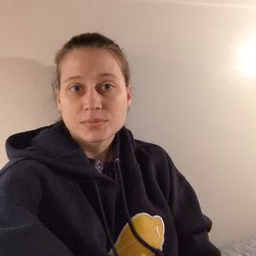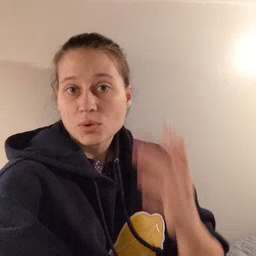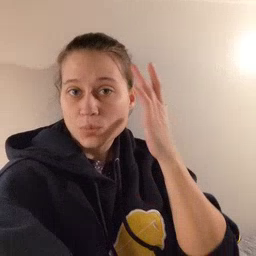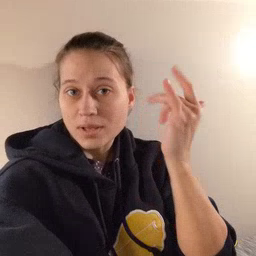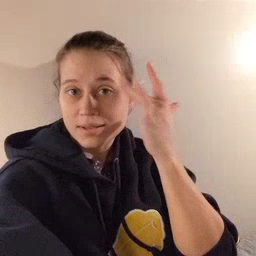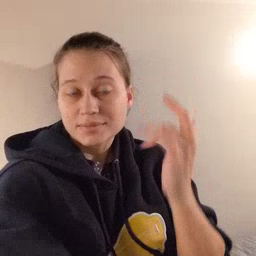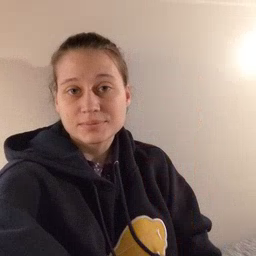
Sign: why